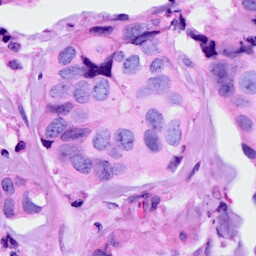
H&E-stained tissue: Breast